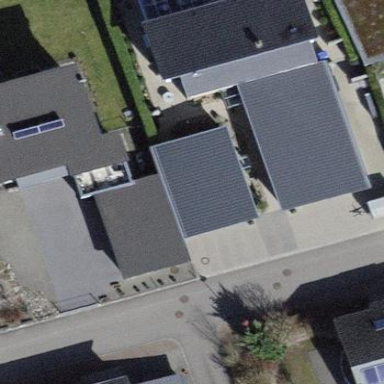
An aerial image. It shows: Garage.